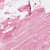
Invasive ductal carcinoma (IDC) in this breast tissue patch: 0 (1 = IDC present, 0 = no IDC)